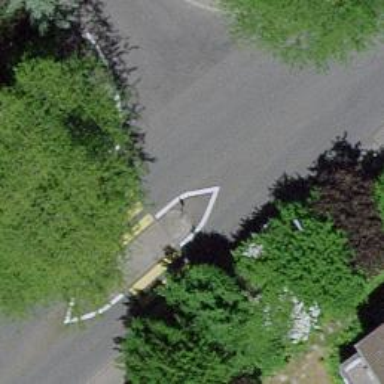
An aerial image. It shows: Residential road with asphalt surface. Sidewalk is present on the left side.